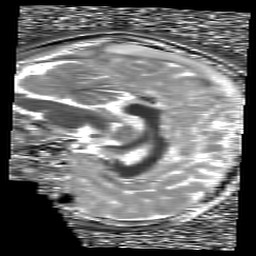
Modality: T1map
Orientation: sagittal
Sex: male
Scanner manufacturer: siemens
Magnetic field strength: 3 T
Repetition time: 5 s
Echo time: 0.00355 s